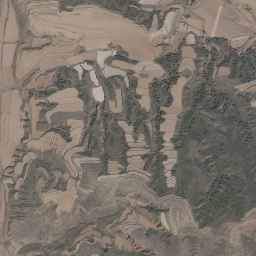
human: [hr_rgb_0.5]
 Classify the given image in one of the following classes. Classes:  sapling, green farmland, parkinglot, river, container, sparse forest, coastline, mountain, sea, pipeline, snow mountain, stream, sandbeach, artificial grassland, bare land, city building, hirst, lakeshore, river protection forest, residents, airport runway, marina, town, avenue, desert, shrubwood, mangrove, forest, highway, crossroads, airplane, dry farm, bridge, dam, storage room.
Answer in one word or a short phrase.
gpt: mountain